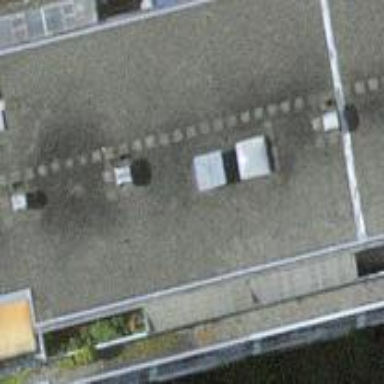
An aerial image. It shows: Part of building.